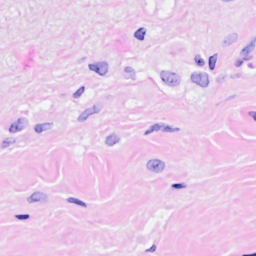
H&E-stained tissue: Breast